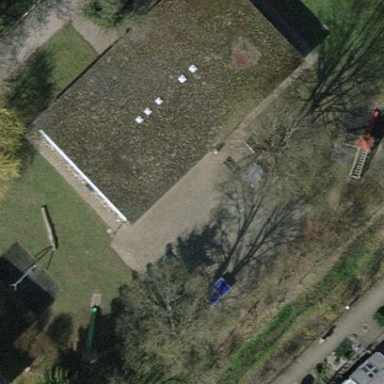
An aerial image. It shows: Kindergarten.